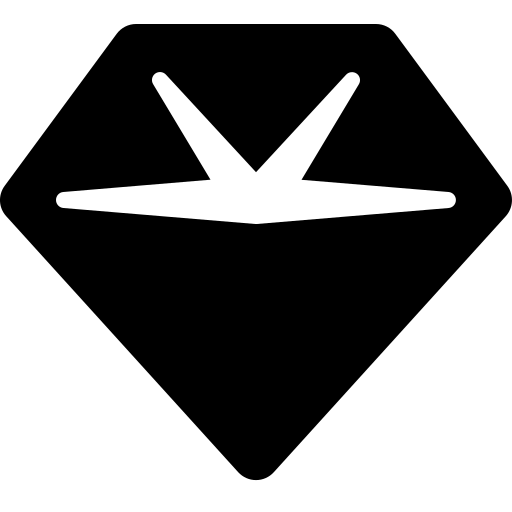
Tags: icon, FontAwesome, fa-icon, solid, gem